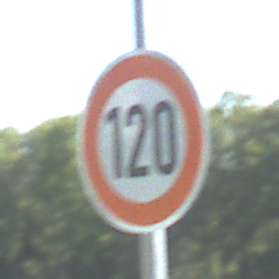
Verkehrszeichen: Geschwindigkeit120
Umgebung: Outdoor, Nature
Tageszeit: Midday
Wetter: Clear
Licht: Natural
Jahreszeit: NotSpecified
Kontrast: HighContrast